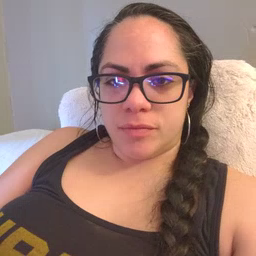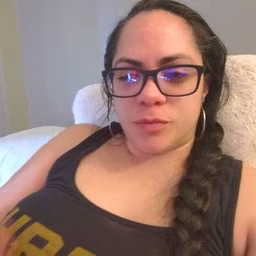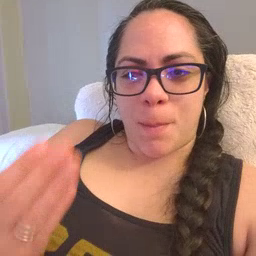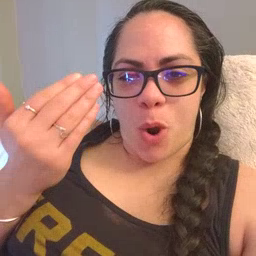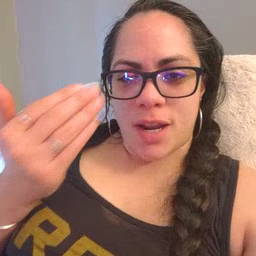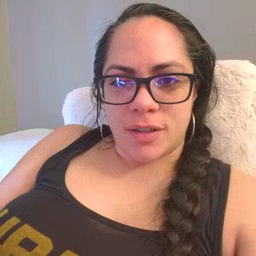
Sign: morning